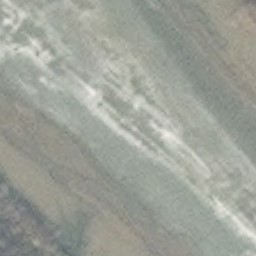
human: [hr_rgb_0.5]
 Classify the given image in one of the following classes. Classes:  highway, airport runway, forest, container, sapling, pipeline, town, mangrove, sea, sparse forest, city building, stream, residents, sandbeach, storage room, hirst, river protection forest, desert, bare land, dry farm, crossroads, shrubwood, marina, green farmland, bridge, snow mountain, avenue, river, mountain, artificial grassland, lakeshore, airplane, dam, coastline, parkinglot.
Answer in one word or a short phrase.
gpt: river